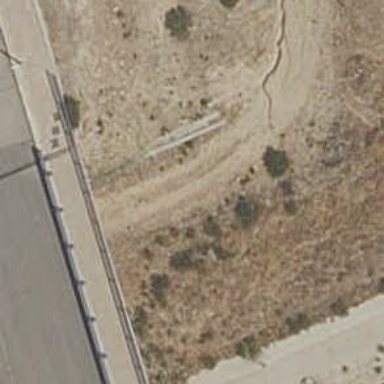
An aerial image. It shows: Path.